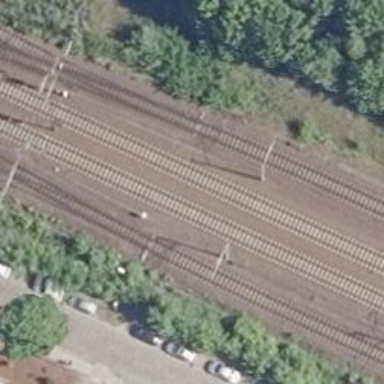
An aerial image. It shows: Railway switch.